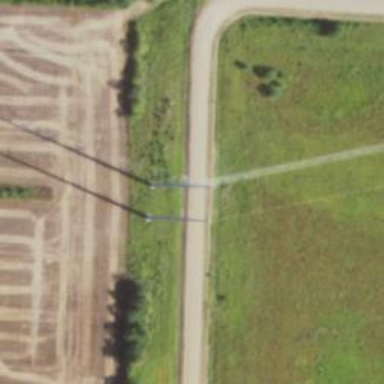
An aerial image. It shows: Power tower.